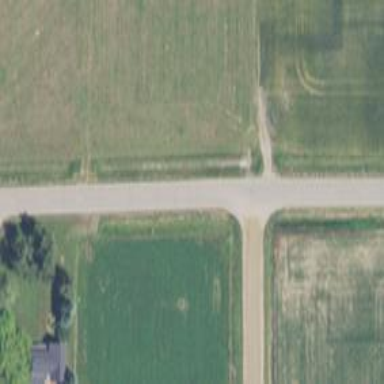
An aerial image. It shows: Unclassified road with asphalt surface.